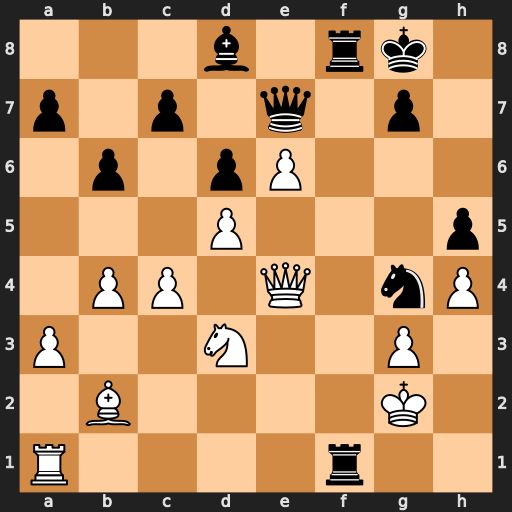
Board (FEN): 3b1rk1/p1p1q1p1/1p1pP3/3P3p/1PP1Q1nP/P2N2P1/1B4K1/R4r2
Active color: w
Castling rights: -
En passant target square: -
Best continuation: Rxf1 Rxf1 Kxf1